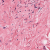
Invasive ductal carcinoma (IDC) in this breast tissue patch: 0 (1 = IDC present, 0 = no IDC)